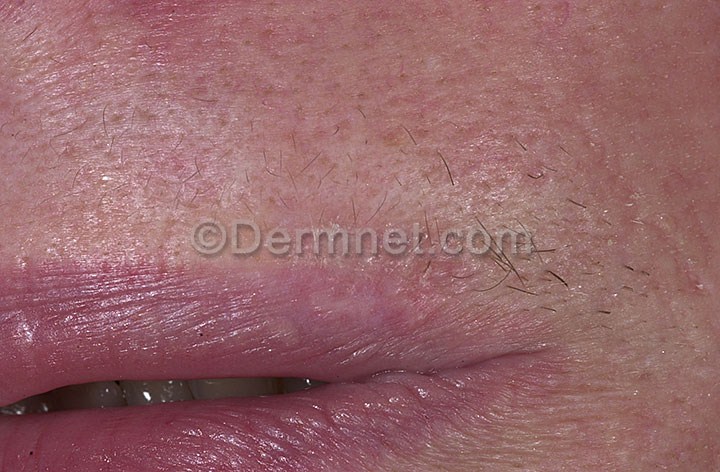
Disease: Actinic Keratosis Basal Cell Carcinoma and other Malignant Lesions